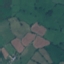
Land use / land cover: Pasture